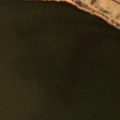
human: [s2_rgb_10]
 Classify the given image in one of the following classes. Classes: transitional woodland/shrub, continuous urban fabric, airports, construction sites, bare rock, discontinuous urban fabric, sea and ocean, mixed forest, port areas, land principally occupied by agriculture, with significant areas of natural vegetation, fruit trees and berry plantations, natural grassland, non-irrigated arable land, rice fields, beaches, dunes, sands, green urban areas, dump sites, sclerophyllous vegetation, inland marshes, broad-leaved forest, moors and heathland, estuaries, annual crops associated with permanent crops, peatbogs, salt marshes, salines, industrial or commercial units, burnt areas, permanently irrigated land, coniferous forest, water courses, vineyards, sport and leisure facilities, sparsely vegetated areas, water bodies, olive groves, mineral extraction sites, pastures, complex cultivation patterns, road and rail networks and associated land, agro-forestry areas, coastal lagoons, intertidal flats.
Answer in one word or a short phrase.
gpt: pastures, water bodies